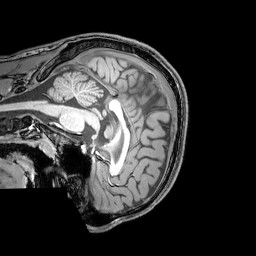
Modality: T1w
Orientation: sagittal
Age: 20
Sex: male
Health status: healthy
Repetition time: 0.081 s
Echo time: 0.037 s